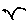
Label: bird